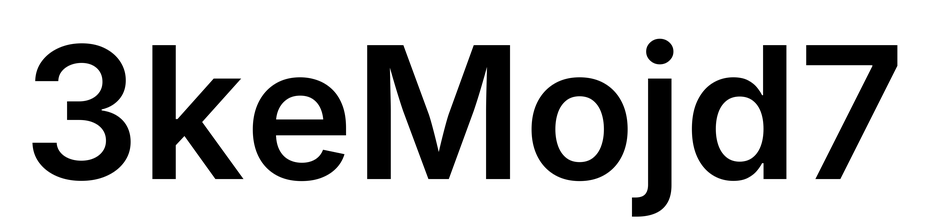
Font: Inter_SemiBold